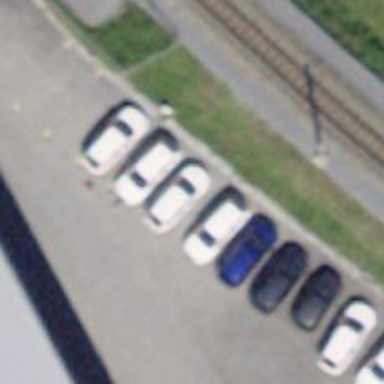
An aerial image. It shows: Charging station.